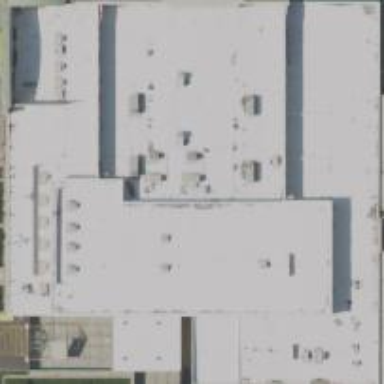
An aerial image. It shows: Department store building.